Interaction volume radius: 5 \u00c5
Interaction volume height: 30 \u00c5
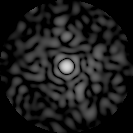
Disorder parameter: 0.8301